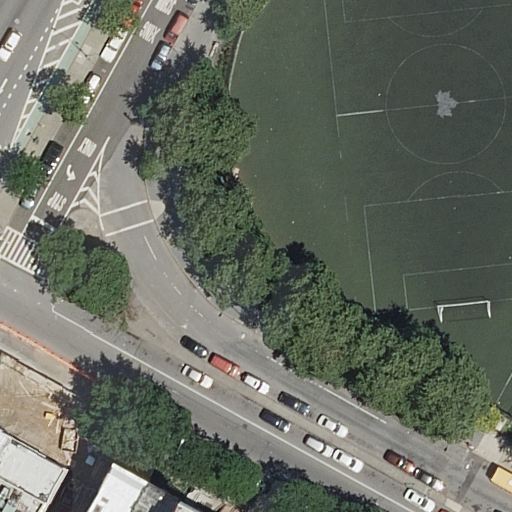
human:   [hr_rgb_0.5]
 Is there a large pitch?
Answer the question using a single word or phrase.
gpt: yes

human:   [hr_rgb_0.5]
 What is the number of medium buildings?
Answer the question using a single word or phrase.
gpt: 4

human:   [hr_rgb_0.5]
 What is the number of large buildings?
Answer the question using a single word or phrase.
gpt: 0

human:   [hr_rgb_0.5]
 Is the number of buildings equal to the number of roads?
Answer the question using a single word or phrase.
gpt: yes

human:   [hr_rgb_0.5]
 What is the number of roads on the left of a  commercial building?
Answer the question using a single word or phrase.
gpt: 0

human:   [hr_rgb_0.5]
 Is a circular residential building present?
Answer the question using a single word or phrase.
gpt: no

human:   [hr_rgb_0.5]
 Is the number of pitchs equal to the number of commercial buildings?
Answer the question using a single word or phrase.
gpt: no

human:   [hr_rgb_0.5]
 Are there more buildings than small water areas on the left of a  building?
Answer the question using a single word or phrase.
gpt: yes

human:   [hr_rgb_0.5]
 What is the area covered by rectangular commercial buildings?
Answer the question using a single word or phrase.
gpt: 0m2

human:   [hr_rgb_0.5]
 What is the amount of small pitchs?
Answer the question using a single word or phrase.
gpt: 0

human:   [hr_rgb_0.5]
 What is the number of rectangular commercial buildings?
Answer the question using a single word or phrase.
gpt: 0

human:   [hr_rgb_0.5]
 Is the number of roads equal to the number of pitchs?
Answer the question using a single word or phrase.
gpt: no

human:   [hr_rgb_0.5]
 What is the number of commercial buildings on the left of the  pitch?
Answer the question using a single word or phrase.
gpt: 0

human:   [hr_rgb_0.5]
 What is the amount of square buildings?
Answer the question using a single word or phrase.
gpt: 0

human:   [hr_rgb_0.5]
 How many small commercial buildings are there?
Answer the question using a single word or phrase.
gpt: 0

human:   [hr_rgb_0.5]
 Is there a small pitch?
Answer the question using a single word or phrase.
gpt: no

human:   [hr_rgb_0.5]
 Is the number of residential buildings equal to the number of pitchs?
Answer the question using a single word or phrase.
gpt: no

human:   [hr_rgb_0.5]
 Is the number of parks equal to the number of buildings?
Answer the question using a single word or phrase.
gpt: no

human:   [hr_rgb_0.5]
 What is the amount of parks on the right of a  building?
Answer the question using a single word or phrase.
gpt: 1

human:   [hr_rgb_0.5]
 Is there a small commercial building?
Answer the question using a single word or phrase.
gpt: no

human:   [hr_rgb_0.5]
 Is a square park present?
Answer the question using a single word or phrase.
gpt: no

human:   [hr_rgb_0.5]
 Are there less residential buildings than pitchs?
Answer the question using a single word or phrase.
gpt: no

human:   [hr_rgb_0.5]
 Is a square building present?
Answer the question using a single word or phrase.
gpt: no

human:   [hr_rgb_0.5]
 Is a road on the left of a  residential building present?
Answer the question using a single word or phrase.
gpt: yes

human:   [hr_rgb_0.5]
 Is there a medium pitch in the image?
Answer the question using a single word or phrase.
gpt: no

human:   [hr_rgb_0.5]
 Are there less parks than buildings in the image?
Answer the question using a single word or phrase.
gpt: yes

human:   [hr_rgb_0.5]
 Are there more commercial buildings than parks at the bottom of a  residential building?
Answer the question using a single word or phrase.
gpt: no

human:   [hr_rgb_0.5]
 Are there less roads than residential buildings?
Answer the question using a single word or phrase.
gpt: no

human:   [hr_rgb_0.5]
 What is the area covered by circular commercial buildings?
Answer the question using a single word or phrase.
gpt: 0m2

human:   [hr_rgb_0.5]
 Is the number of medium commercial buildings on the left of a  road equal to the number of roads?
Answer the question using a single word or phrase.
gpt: no

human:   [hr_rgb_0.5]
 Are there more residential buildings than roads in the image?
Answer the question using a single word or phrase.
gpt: no

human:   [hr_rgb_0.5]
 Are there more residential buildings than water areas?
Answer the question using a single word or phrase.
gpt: yes

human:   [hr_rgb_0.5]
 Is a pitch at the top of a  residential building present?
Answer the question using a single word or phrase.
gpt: yes

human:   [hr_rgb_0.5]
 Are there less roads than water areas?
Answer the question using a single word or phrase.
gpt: no

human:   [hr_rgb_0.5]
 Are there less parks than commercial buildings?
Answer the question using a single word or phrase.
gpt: no

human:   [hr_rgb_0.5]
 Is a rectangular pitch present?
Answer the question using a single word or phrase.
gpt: yes